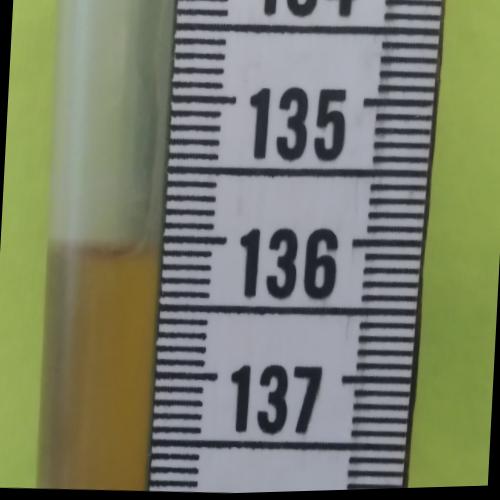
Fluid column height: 136.1 cm